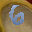
Label: 6